Question: I used the Google App script to create a pivot table which is shown below, but I'm getting a hierarchy where I would be only needing the last value of the hierarchy to display in the column "M".
Eg. Food>beverage>coffee is a hierarchy I want to display only "coffee"
Below attached image for reference
Here is my code
'''
var intCols = {};
var intHeaders = intData.getDisplayValues()[0];
intCols.interests = intHeaders.indexOf("Targeting Value") + 1;
intCols.spend = intHeaders.indexOf("Spend in account currency") + 1;
intCols.campID = intHeaders.indexOf("Campaign ID") + 1;
var intvals = intData.getDisplayValues();
var intcampArr = intvals.filter(function(e) { return e.indexOf(camp) > -1 });
if ((intData.getDisplayValues().length > 1) && (intcampArr.length > 0)) {
// Pivot for Interests
var pivot4 = sheet.getRange("M1").createPivotTable(intData);
pivot4
.addRowGroup(intCols.interests)
.showTotals(false)
.setDisplayName("Interests");
pivot4.addPivotValue(intCols.spend, sm).setDisplayName("Spend");
pivot4.addCalculatedPivotValue(pKPI, formulas[pKPI][0]);
pivot4.addCalculatedPivotValue(sKPI, formulas[sKPI][0]);
}else {
sheet.hideColumns(13, 5);
}
'''
<URL>
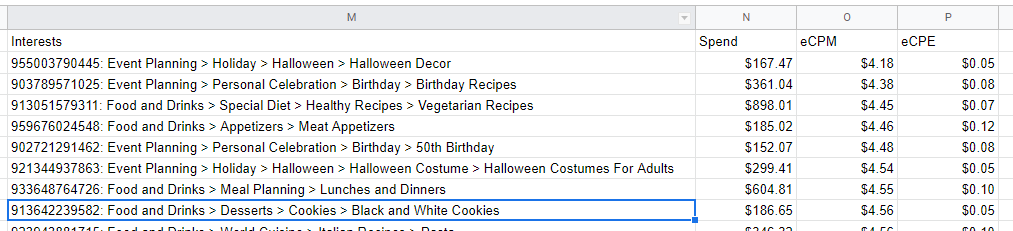
Answer: You need to modify the values in column 'M', retrieving the string after the last '>'.
You could do this with a combination of <URL>:
'''
var interestsRange = sheet.getRange("M2:M");
var interestsValues = interestsRange.getValues();
var newValues = interestsValues.map(value => {
if (value[0].includes(" > ")) return [value[0].split(" > ").reverse()[0]];
else return value;
});
interestsRange.setValues(newValues);
'''